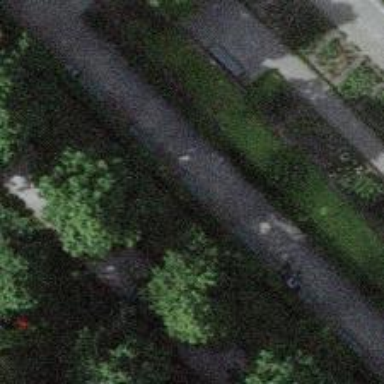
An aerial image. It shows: Bench.